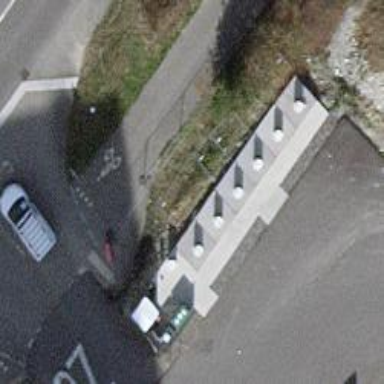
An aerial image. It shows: Recycling container for green waste found in recycling facility.